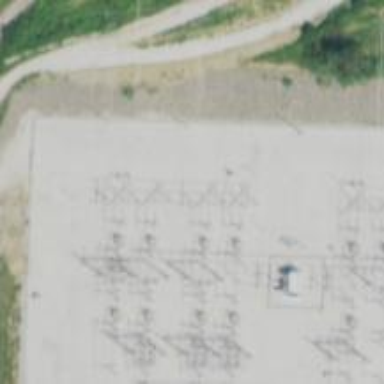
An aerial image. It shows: Switch used for power control.